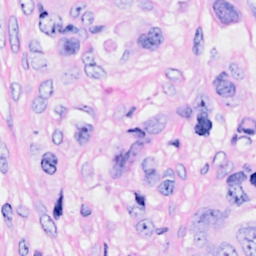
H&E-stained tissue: Breast